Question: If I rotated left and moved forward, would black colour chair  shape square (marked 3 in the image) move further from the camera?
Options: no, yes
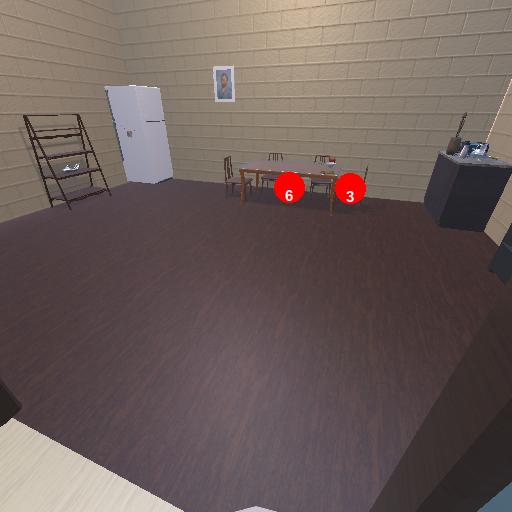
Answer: no